Question: I'm confused about the , I'll explain you the reason.
This is the :

'''
if __name == '__main__':
logging_file = None
my_logger = logging.getLogger()
my_logger.setLevel(logging.INFO)
builder.get_object('switch1').connect('button-press-event', self.switching)
builder.get_object('switch1').set_active(False)
t = threading.Thread(target=self.printing, args=(self.__builder.get_object('switch1'),))
t.setDaemon(True)
t.start()
def printing(self, widget):
while True:
time.sleep(1)
print '%s is %s' % (widget.get_name(), str(widget.get_active()))
-------- it prints correctly True if the switch is set ON --------
def switching(self, widget):
if logging_file is None:
logging_file = 'log' + '_' + time.strftime("%d.%m.%Y_%X")
file_handler = logging.FileHandler(self.logging_file, 'w')
file_handler.setFormatter(self.__formatter)
my_logger.addHandler(file_handler)
my_logger.info('%s is %s' % (widget.get_name(), str(widget.get_active())))
-------- it prints False if the switch is set ON***, i don't know why --------
'''
See the comments among the code, .
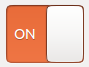
Answer: This is why I told you not to use 'button-press-event' in <URL>'.